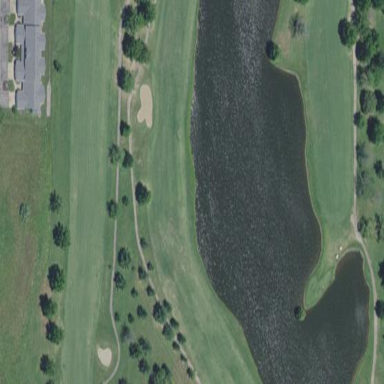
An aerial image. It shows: Grassy area used as driving range for golf.